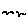
Label: bird